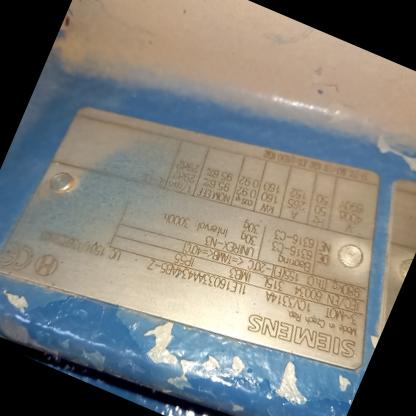
Klasa: tabliczka-znamionowa